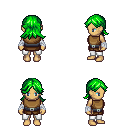
a pixel art fantasy rpg character, female body template, human, tanned skin, leather chest armor, white pants, green loose hair, white cloth bandages, four views (front, back, left, right), 2x2 character sprite sheet, small pixel art, hard edges, no anti-aliasing